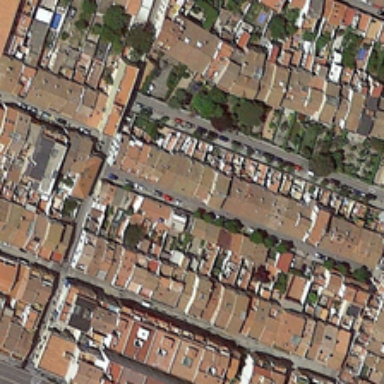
Houses on both sides of the road are yellow roofs .